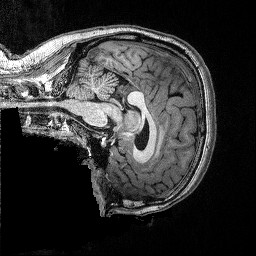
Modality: T1w
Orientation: sagittal
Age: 25
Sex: male
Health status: ill
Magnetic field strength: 3 T
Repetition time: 2.53 s
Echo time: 0.00331 s